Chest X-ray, PA view. Patient: 57 years old, sex F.
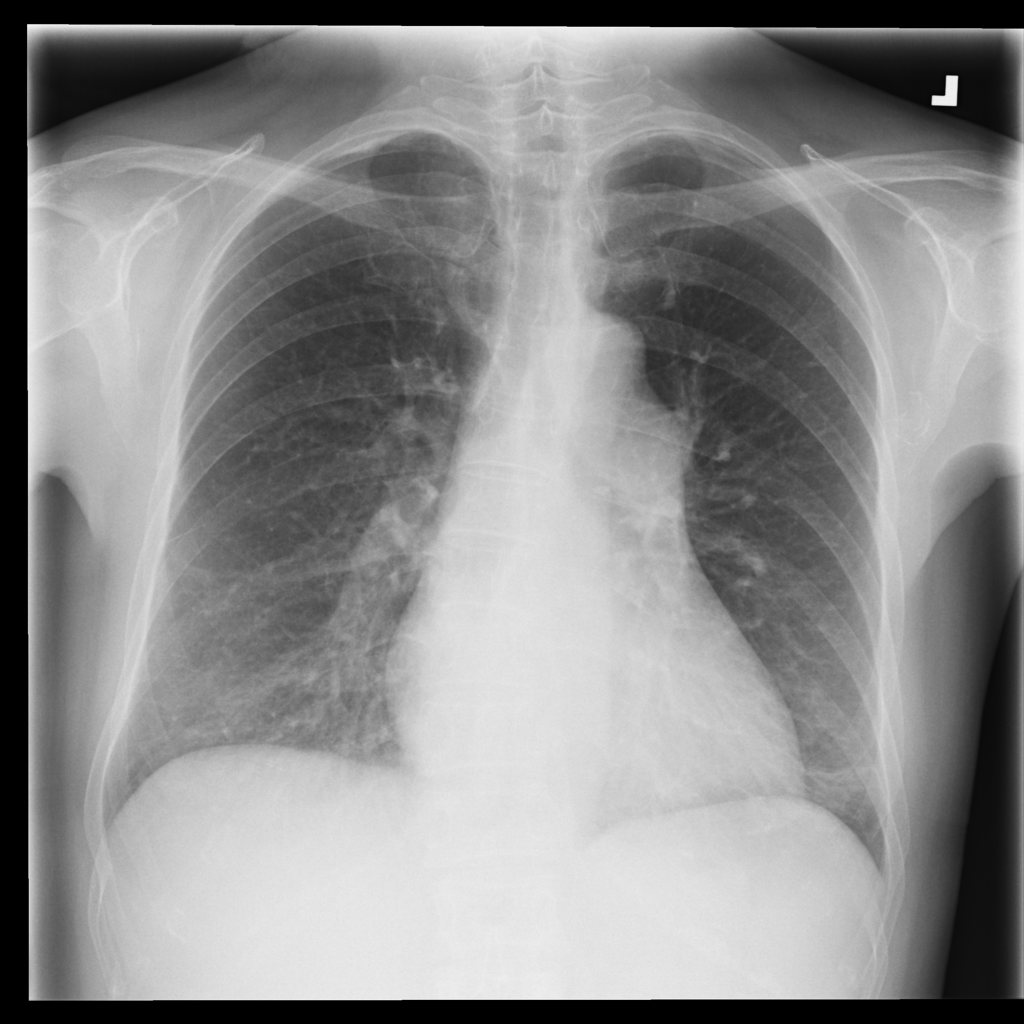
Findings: Cardiomegaly